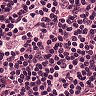
Metastatic tissue present: no